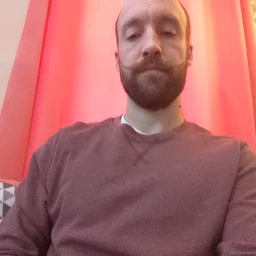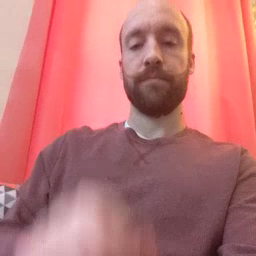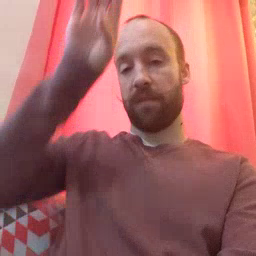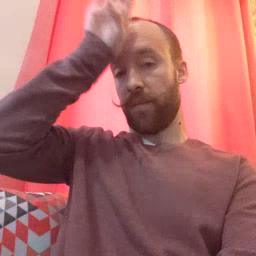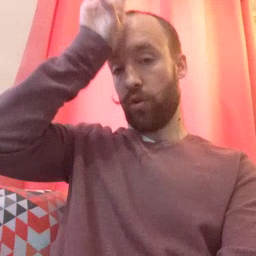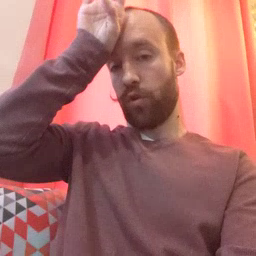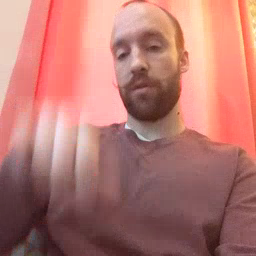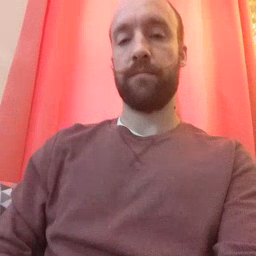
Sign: fireman